Interaction volume radius: 5 \u00c5
Interaction volume height: 25 \u00c5
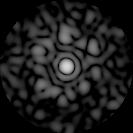
Disorder parameter: 0.7945